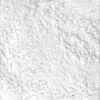
Label: not_dusty